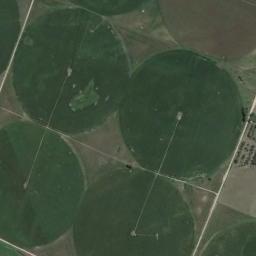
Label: circular_farmland